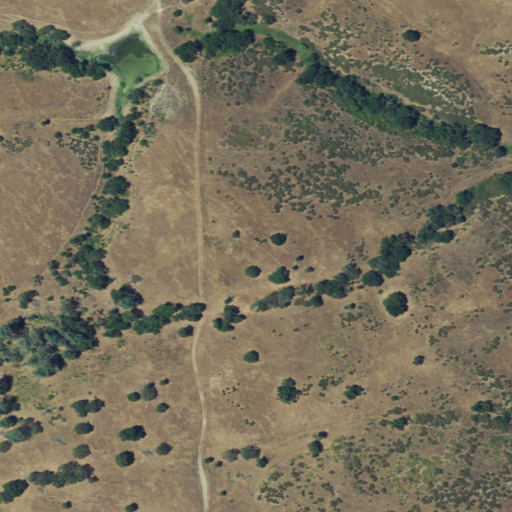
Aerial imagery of mountain in California named Siberia containing shrub, grassland, and deciduous forest